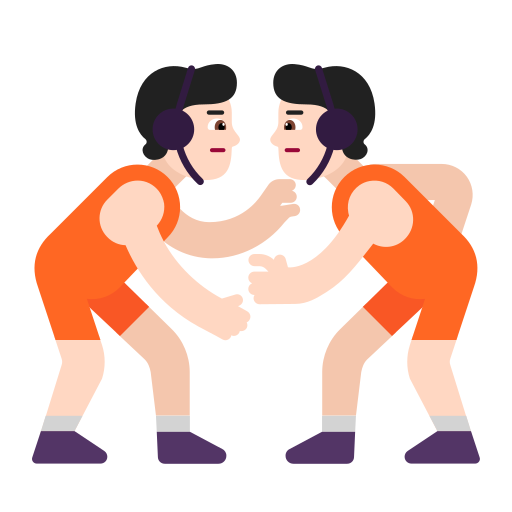
person wrestling flat light